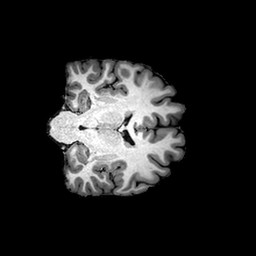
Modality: T1w
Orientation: coronal